Question: I have a binary vector which I converted to hex. I want this hex data to go to a .bin(or any other fornat) file. Since this is a vector,I tried to first convert it to a string so that the hex data can be formatted and then output to a file. Please see below the code I was trying to use. Also shown is the snapshot of the problem. As you can see, all the converted hex data is present in 1 cell. I want it to be byte wise for each cell.
'''
my_new_vector = binaryVectorToHex(M); %M is my input binary matrix
%cellfun(FormatHexStr, mat2cell(my_new_vector), 'UniformOutput', false)
%new_vector = mat2cell(my_new_vector);
vect2str(my_new_vector); %[matlab file exchange function][2] for converting vector to string
FormatHexStr(my_new_vector,2); %FormatHexStr is a function for formatting hex values which requires a hex string as an input [function is here][3]
[n_rows,n_cols] = size(my_new_vector);
fileID = fopen('my_flipped_data.bin','wt');
for row = 1:n_cols
fprintf(fileID,'%d
',my_new_vector(:,row));
end
fclose(fileID);
'''
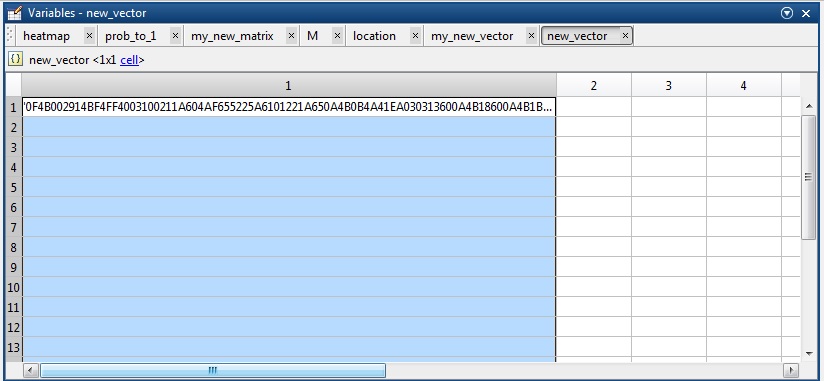
Answer: Convert the binary values into blocks of 8 in a uint8 (byte) variable, then write it to file.
'''
nbytes = floor(length(M)/8);
bytevec = zeros(1,nbytes, 'uint8');
for i = 1:8
bytevec = bytevec + uint8((2^(8-i))*M(i:8:end));
end
fileID = fopen('my_flipped_data.bin','wb');
fwrite(fileID, bytevec);
fclose(fileID);
'''
This writes the first bit as the MSB of the first byte. Use (2^(i-1)) for first bit as LSB.